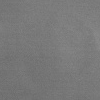
Atmospheric dust classification: dusty